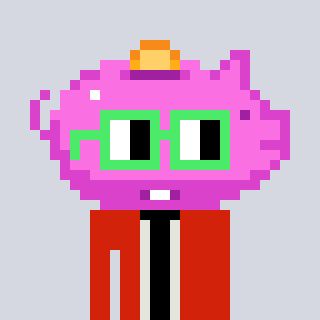
a pixel art character with square light green glasses, a piggybank-shaped head and a red-colored body on a cool background